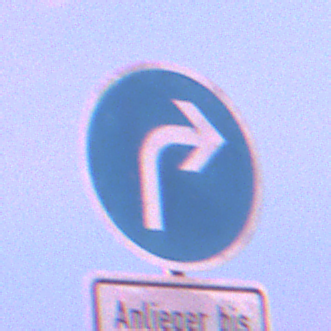
Verkehrszeichen: VorgeschriebeneFahrtrichtungRechts
Zusatzzeichen unten: SonstigeFahrzeugePersonengruppenFrei3
Umgebung: Outdoor, Nature
Tageszeit: Dawn
Wetter: PartlyCloudy
Licht: Natural
Jahreszeit: NotSpecified
Kontrast: MediumContrast